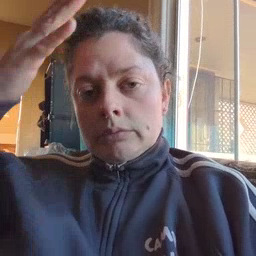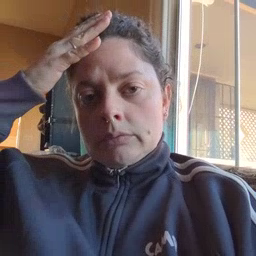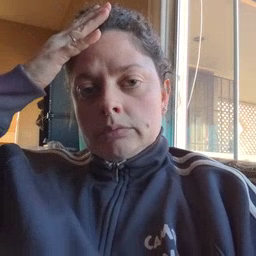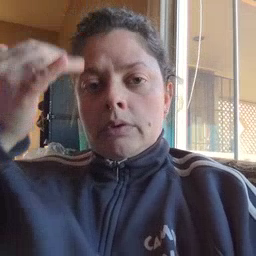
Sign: hat